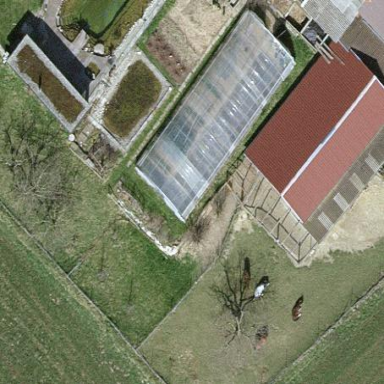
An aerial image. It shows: Greenhouse.